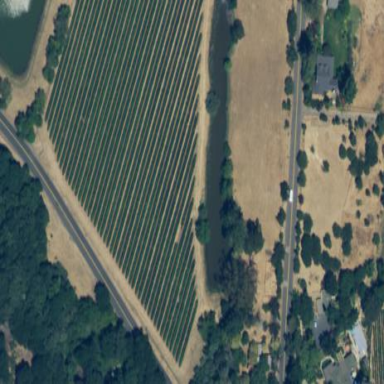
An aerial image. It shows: Vineyard growing wine grapes.